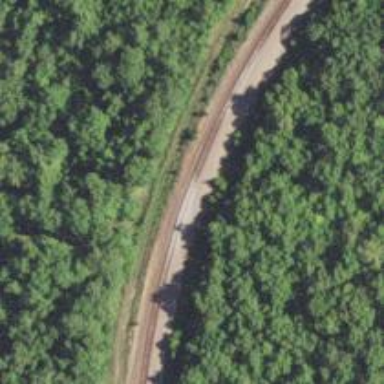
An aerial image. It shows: Railway track.